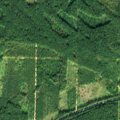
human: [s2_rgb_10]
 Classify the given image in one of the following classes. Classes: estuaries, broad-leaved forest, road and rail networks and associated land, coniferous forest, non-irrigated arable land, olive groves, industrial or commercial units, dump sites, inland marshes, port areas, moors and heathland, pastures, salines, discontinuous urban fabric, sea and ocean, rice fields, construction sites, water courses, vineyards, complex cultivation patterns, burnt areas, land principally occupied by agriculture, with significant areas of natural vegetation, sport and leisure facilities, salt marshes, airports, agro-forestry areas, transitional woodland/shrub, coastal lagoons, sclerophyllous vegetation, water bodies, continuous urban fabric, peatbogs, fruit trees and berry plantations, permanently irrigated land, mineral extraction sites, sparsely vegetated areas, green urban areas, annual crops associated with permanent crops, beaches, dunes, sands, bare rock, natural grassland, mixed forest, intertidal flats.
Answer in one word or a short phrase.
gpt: coniferous forest, transitional woodland/shrub